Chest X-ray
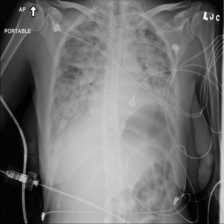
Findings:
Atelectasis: negative
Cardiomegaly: negative
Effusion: negative
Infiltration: negative
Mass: negative
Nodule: negative
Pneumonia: negative
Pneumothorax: negative
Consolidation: negative
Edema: positive
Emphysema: negative
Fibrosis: negative
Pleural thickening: negative
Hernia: negative